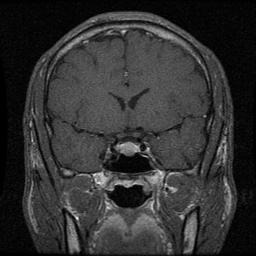
Label: pituitary